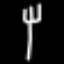
Label: fork